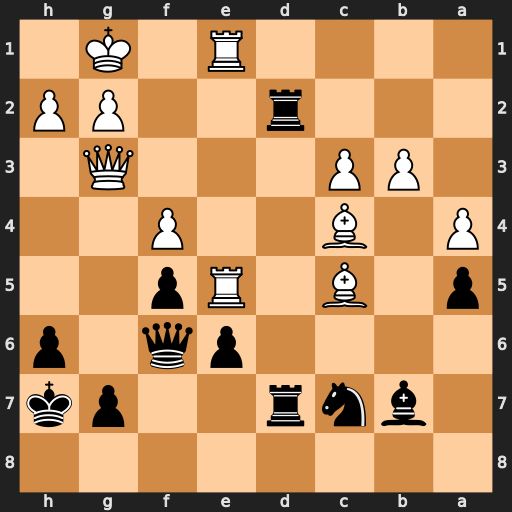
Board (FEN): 8/1bnr2pk/4pq1p/p1B1Rp2/P1B2P2/1PP3Q1/3r2PP/4R1K1
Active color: b
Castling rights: -
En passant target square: -
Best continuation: Rxg2+ Qxg2 Bxg2